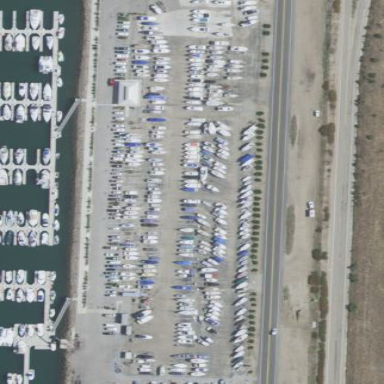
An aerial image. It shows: Boat storage area enclosed by fence.